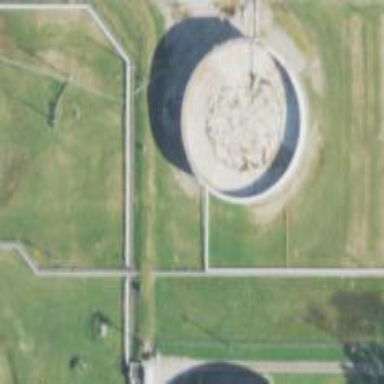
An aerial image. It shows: Storage tank building.